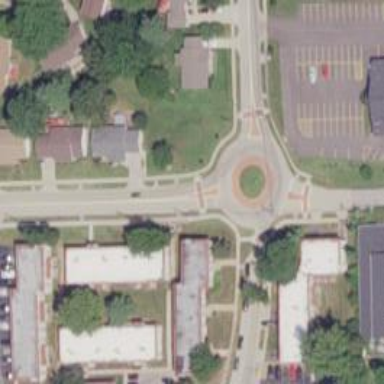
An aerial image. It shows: Residential road that intersects with roundabout.